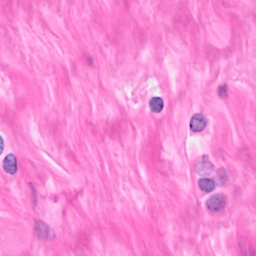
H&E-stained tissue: Breast